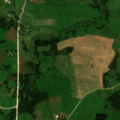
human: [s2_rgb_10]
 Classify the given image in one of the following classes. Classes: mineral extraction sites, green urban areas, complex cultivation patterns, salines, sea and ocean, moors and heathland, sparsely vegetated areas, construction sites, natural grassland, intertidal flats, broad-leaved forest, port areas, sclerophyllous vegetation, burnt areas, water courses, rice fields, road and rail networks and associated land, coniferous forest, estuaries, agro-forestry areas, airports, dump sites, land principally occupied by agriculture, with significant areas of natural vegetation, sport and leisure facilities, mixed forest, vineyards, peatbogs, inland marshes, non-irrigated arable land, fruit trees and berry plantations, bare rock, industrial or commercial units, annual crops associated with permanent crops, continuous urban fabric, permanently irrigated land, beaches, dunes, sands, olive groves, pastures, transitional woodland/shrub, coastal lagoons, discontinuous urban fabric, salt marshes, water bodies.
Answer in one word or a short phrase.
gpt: non-irrigated arable land, pastures, complex cultivation patterns, land principally occupied by agriculture, with significant areas of natural vegetation, broad-leaved forest